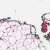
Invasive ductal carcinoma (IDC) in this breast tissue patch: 0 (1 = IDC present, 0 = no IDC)